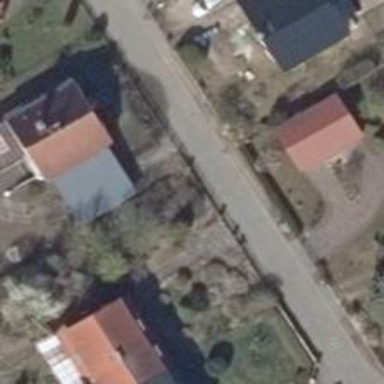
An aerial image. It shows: Residential road.